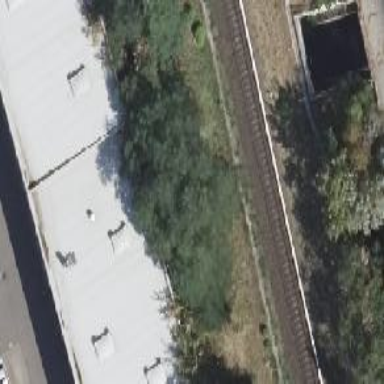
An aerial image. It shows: Car repair shop located in building.